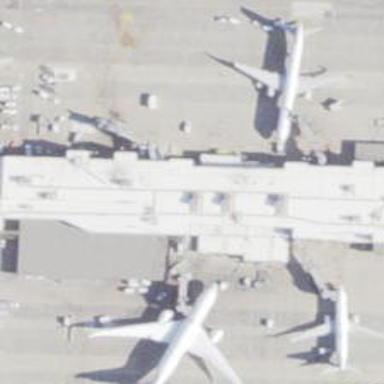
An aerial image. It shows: Airport gate.